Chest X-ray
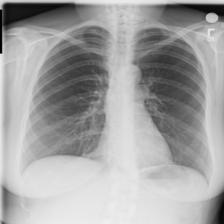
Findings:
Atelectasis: negative
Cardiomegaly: negative
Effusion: negative
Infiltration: negative
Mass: negative
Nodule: negative
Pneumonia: negative
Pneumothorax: negative
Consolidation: negative
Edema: negative
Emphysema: negative
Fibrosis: negative
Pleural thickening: negative
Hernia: negative